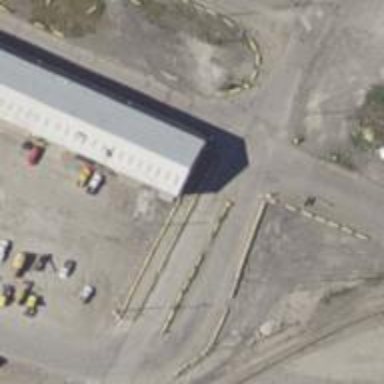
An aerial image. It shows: Industrial building.